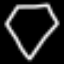
Label: diamond